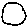
Label: circle